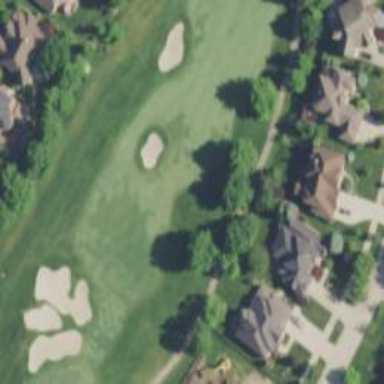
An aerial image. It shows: Path used for both walking and golf.